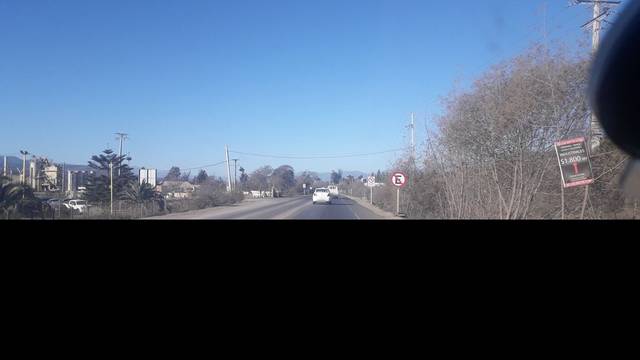
Region: Chile
Coordinates: -32.932, -71.461